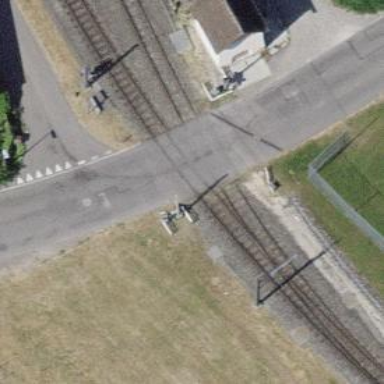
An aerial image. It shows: Narrow gauge railway with electrified contact lines.